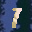
Label: 7